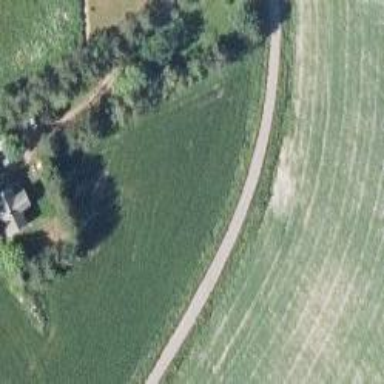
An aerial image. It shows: Unclassified road.